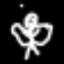
Label: angel